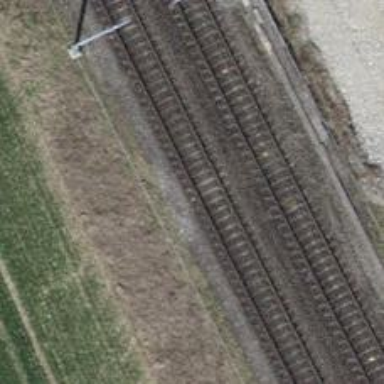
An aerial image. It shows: Railway track with contact line for electrification.